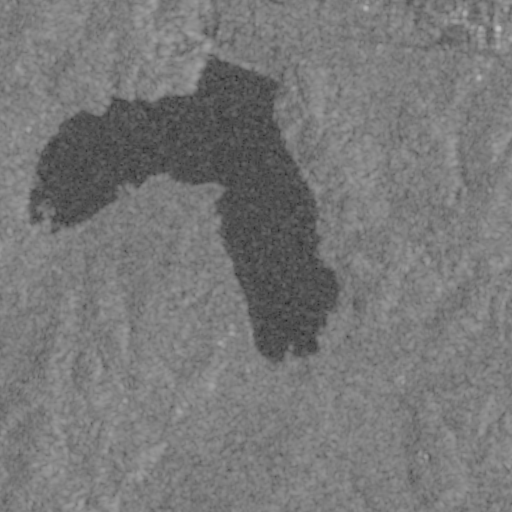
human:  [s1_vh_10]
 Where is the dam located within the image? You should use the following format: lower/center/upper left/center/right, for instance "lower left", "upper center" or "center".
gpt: The dam is located in the upper center of the image.
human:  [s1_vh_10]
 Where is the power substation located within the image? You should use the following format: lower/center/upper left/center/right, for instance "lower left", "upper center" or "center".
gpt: The power substation is located in the upper right of the image.
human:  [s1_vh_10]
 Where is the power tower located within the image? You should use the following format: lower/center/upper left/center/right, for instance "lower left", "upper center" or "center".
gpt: The power tower is located in the upper right of the image.
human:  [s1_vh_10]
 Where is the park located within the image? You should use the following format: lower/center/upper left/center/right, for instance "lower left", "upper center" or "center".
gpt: There is no park in the image.

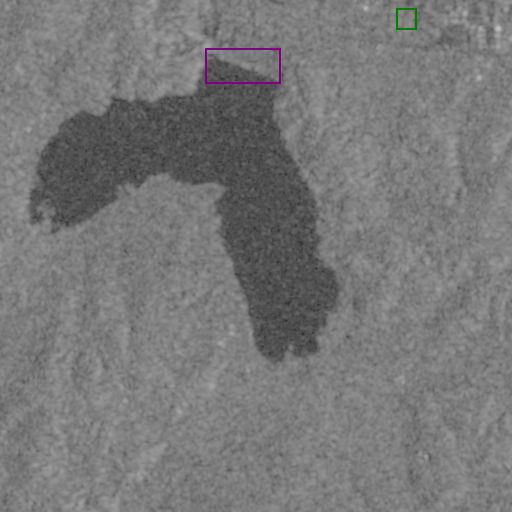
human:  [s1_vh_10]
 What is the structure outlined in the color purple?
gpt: The structure outlined in purple is a dam.
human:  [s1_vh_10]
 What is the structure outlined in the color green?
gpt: The structure outlined in green is a power substation.
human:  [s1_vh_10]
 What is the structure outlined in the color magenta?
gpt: There is no magenta outline.